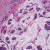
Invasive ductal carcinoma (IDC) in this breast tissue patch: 1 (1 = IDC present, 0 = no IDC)